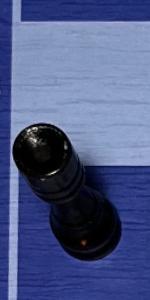
Label: Rook_Black